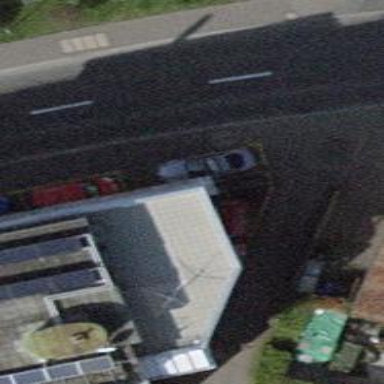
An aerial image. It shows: Post box.